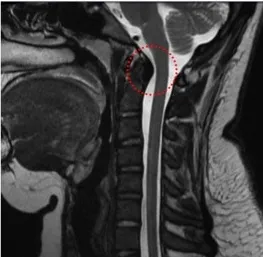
A young woman with hEDS, CCI, and TCS. (A) Upright cervical flexion MRI showing medullary kinking (red circle) (clivo-axial angle of 116 degrees).
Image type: radiology (mri)